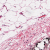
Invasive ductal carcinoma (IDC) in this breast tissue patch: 0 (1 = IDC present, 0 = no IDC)